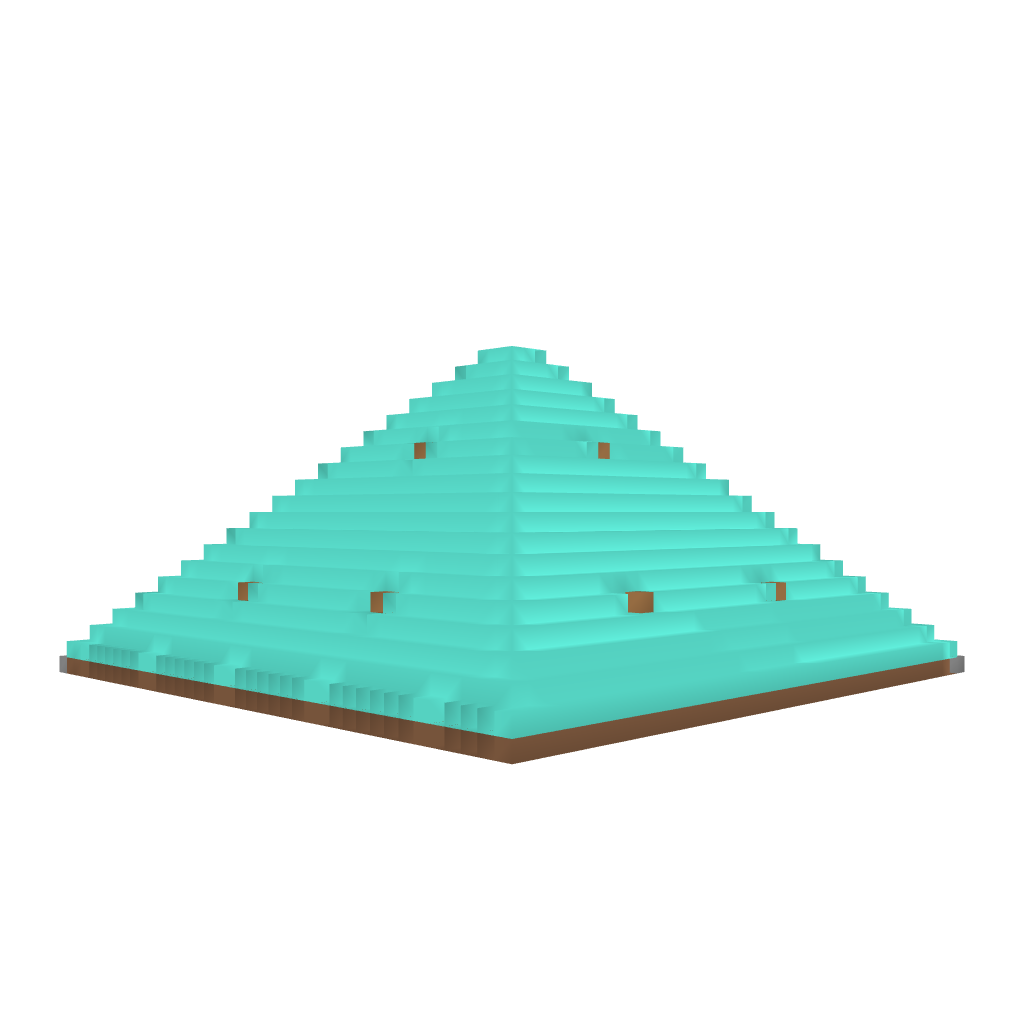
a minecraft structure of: Diamond Pyramid